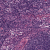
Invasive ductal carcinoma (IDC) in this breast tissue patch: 0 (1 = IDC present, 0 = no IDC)